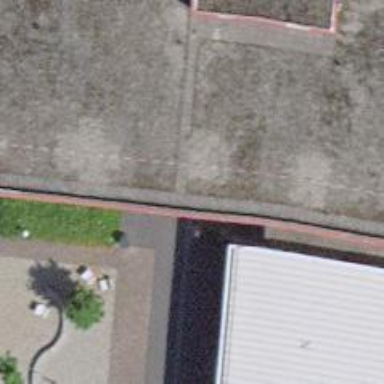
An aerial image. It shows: Path made of paving stones.